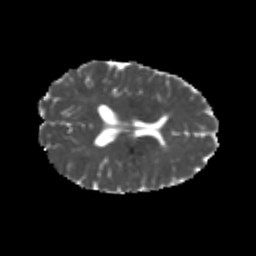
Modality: MD
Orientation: axial
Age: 26
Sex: female
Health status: healthy
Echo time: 0.074 s